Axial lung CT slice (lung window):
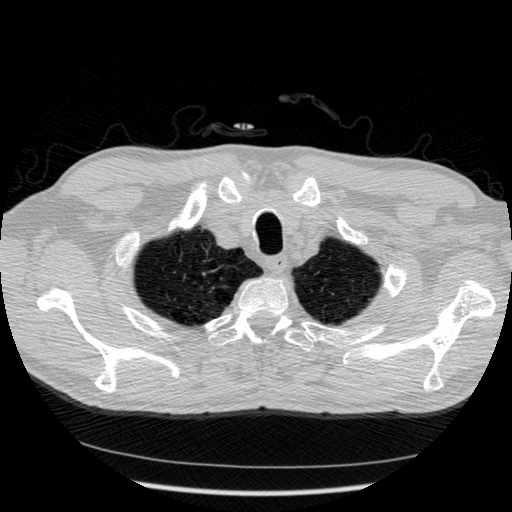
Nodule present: no